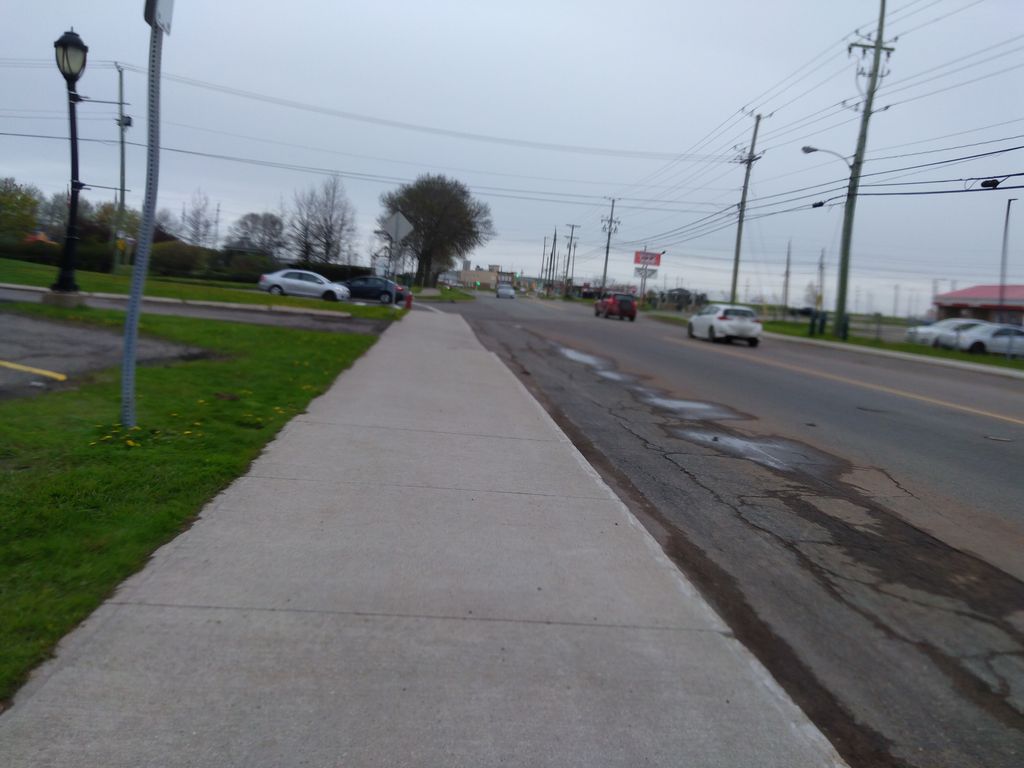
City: charlottetown